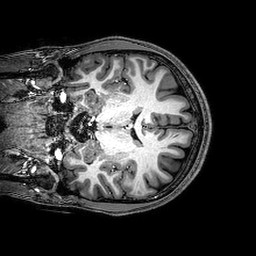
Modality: T1w
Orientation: coronal
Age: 20
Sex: male
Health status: healthy
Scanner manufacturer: philips
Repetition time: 0.008228 s
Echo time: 0.00378 s